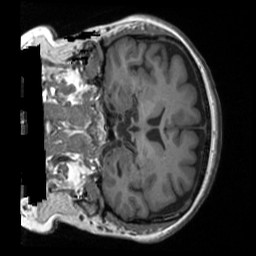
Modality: T1w
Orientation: coronal
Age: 57
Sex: female
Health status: ill
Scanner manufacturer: siemens
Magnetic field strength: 3 T
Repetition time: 1.9 s
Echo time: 0.00247 s